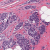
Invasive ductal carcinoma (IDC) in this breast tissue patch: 1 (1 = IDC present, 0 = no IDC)